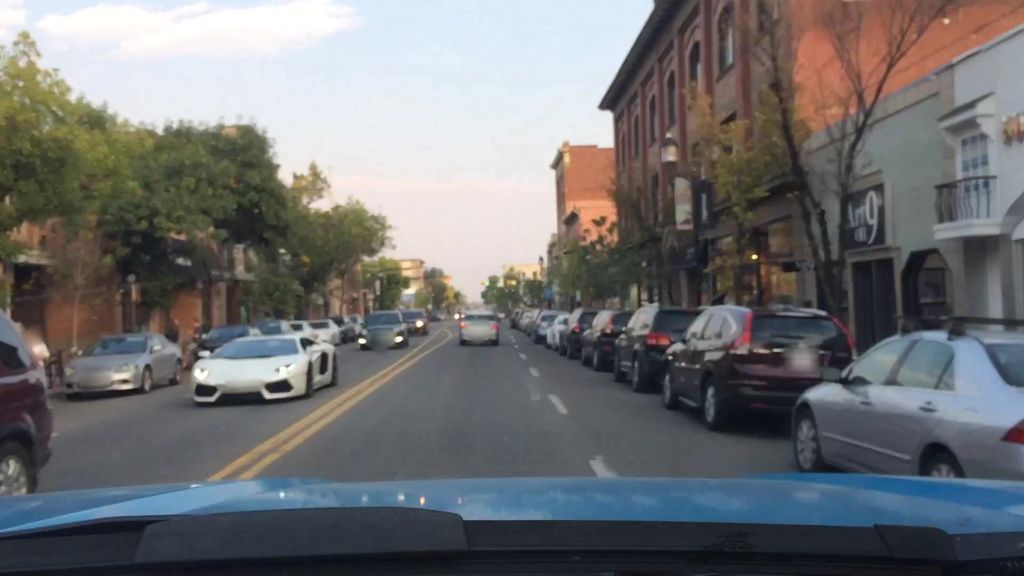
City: calgary